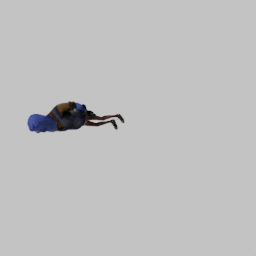
Label: people